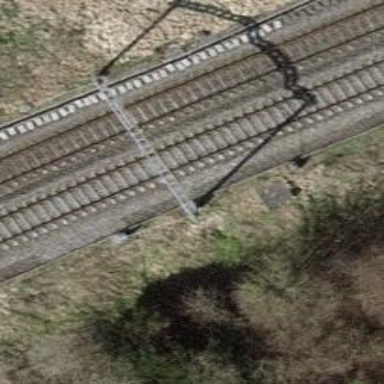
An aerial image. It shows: Railway with electrified contact lines.